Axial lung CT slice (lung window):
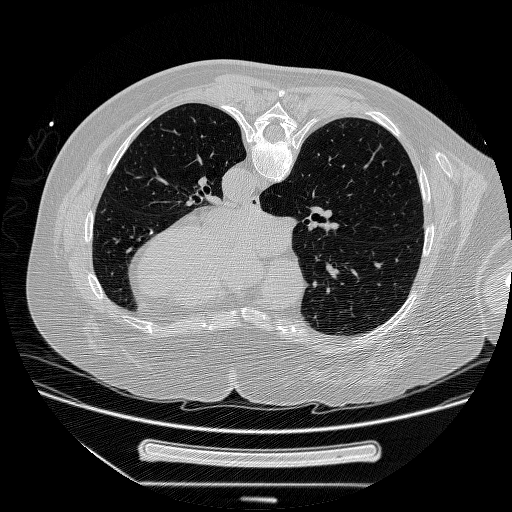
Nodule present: no